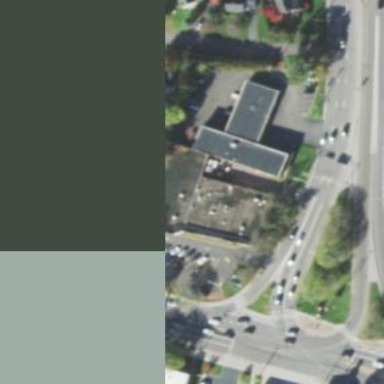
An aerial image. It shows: Retail building.